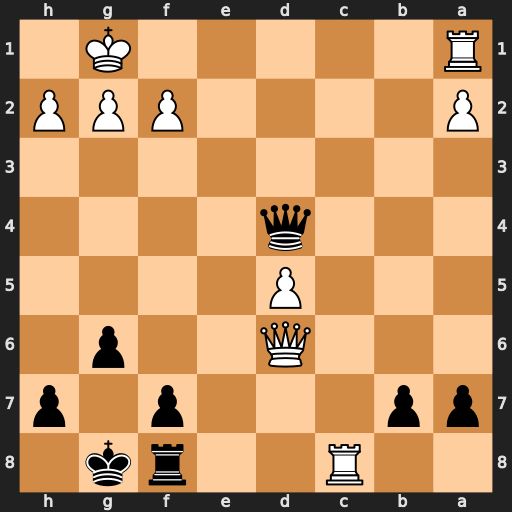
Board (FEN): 2R2rk1/pp3p1p/3Q2p1/3P4/3q4/8/P4PPP/R5K1
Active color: b
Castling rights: -
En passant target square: -
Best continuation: Qxa1+ Rc1 Qxc1#